Question: I really need to get rid of these properties in image plugin, I need only allow users to set src, that's all, but I can't figure out how is that done, because javascript and ckeditor is not my strong side. Does anyone knows?
I'm using CKEditor 4.3.1

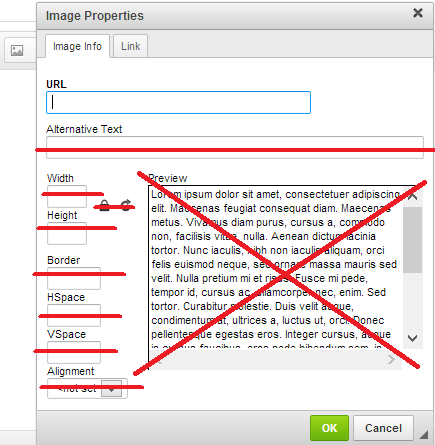
Answer: '''
<textarea id="editor" name="editor1">&lt;p&gt;Initial value.&lt;/p&gt;</textarea>
'''
'''
<script type="text/javascript">
CKEDITOR.on('dialogDefinition', function (ev) {
// Take the dialog name and its definition from the event data.
var dialogName = ev.data.name;
var dialogDefinition = ev.data.definition;
// Check if the definition is from the dialog we're
// interested in (the 'image' dialog).
if (dialogName == 'image') {
// Get a reference to the 'Image Info' tab.
var infoTab = dialogDefinition.getContents('info');
// Remove unnecessary widgets/elements from the 'Image Info' tab.
infoTab.remove('browse');
infoTab.remove('txtHSpace');
infoTab.remove('txtVSpace');
infoTab.remove('txtBorder');
infoTab.remove('txtAlt');
infoTab.remove('txtWidth');
infoTab.remove('txtHeight');
infoTab.remove('htmlPreview');
infoTab.remove('cmbAlign');
infoTab.remove('ratioLock');
}
});
CKEDITOR.replace('editor');
</script>
'''